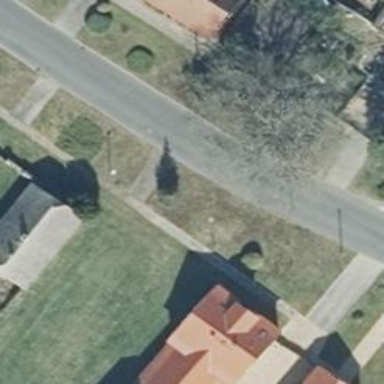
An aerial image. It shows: Evergreen needle-leaved tree.